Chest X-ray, PA view. Patient: 39 years old, sex M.
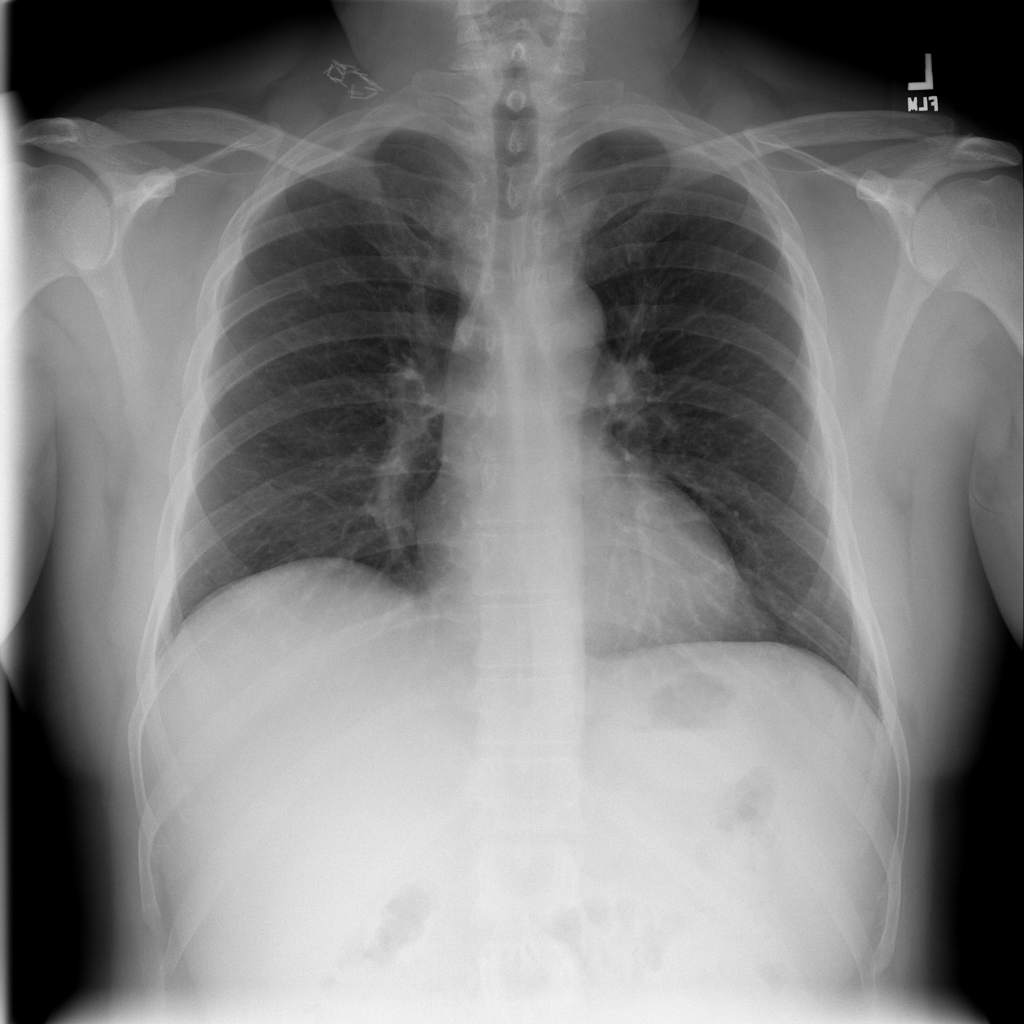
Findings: No Finding